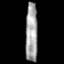
Tissue: prostate
Cell type: Epithelial cells
Senescence score: 0.3529
Nuclear area (px): 709
Mean DAPI intensity: 161.81